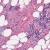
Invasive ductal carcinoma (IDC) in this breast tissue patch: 1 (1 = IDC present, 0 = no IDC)